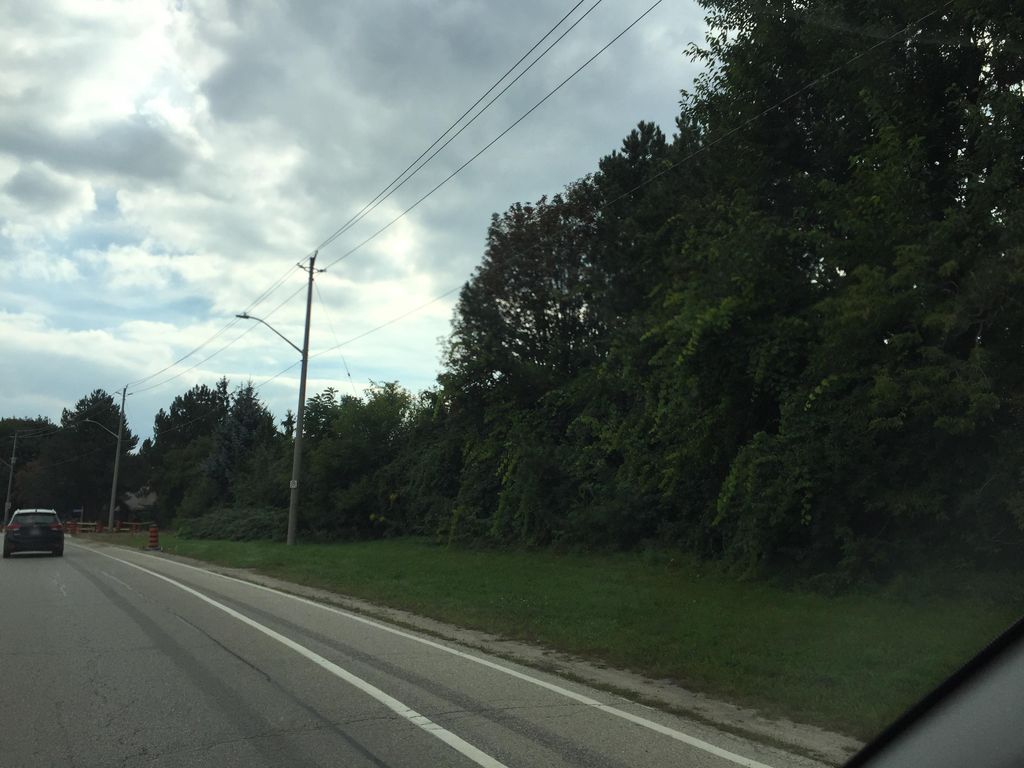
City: kitchener-waterloo